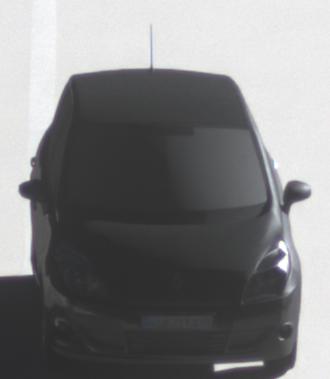
Make: Renault
Model: Scénic 1.6 16V 110
Detailed model: Scénic (III)
Model produced from: 2009/06
Model produced until: 2010/08
Doors: 5
Color: black
Road condition: dry road
Daytime: morning or afternoon
Contrast: high contrast